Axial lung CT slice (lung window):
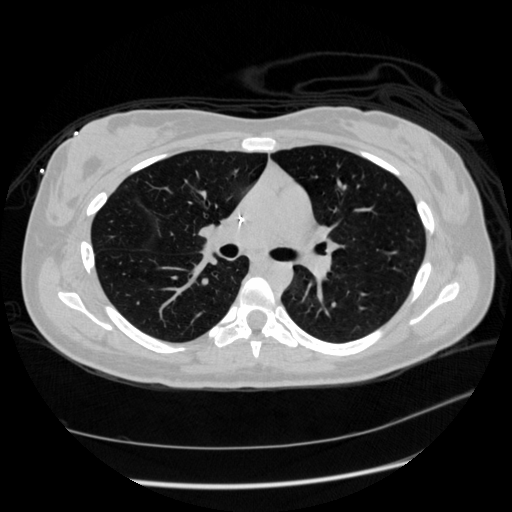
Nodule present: no